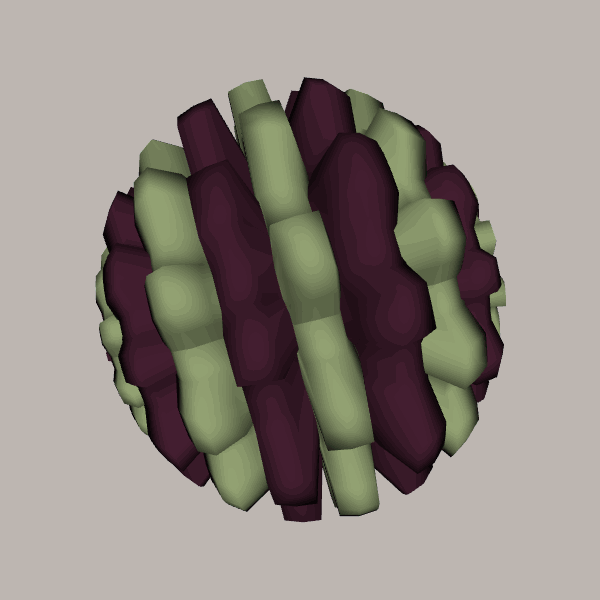
Background: light